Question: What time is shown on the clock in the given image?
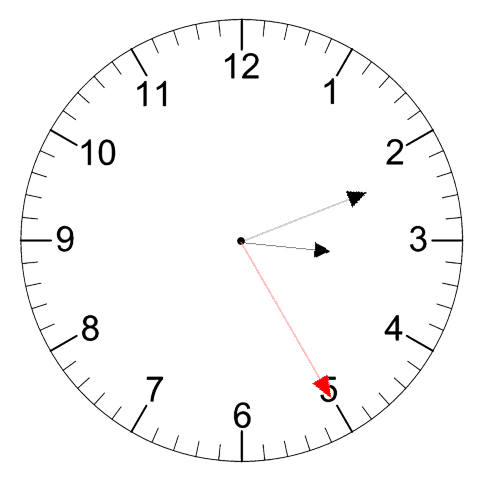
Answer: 03:11:25